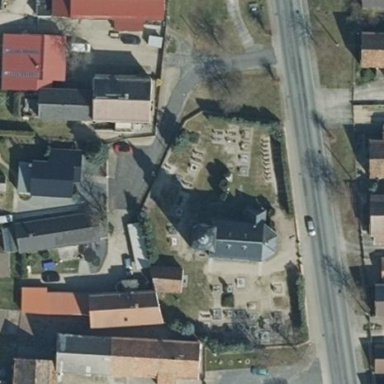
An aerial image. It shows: Cemetery.